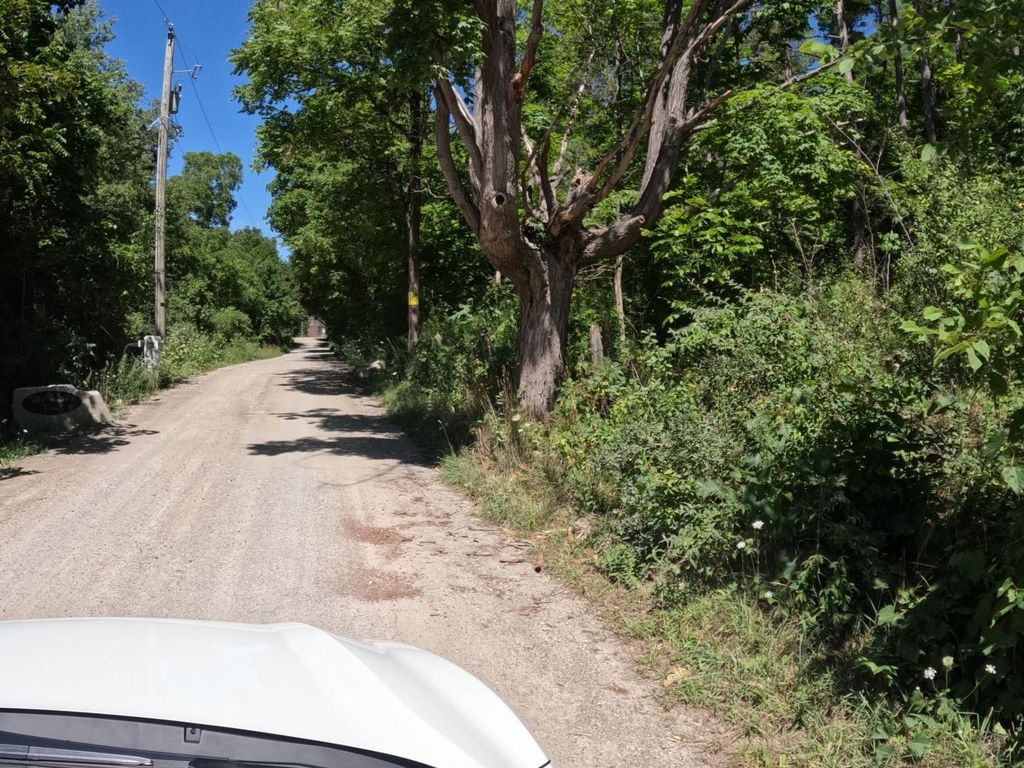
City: kitchener-waterloo